Question: I have a class defined as:
'''
public class Student
{
public string Id { get; set; }
public IDictionary<string, string> Attributes { get; set; }
}
'''
based on the discussion I found here : <URL>
I can store an instance quite easily as :
'''
//creation
using (var session = store.OpenSession())
{
//now the student:
var student = new Student();
student.Attributes = new Dictionary<string, string>();
student.Attributes["NIC"] = "studentsNICnumberGoesHere";
session.Store(student);
session.SaveChanges();
}
'''
However when I query it as below:
'''
//Testing query on attribute
using (var session = store.OpenSession())
{
var result = from student in session.Query<Student>()
where
student.Attributes["NIC"] == "studentsNICnumberGoesHere"
select student;
var test = result.ToList();
}
'''
I get the error "'System.Linq.Expressions.InstanceMethodCallExpressionN' to type 'System.Linq.Expressions.MemberExpression'." as shown:

How can I query based on a key in the dictionary?
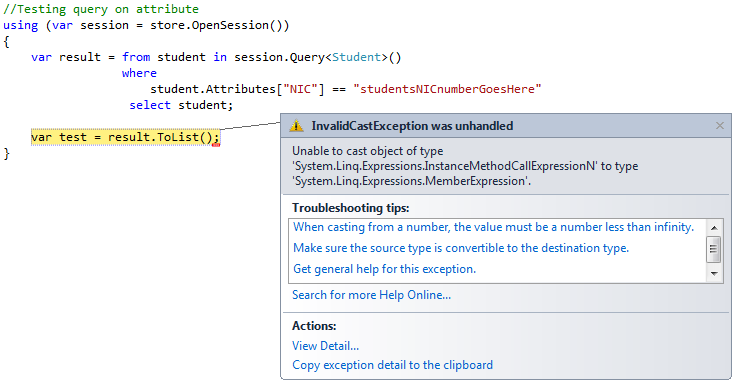
Answer: This is a bug, it is fixed now.
Will be out in the next build, in about two hours